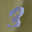
Label: 3